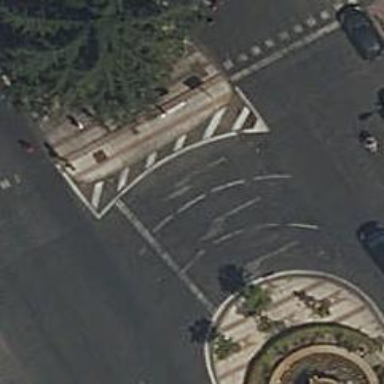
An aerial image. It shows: Road with traffic signals.